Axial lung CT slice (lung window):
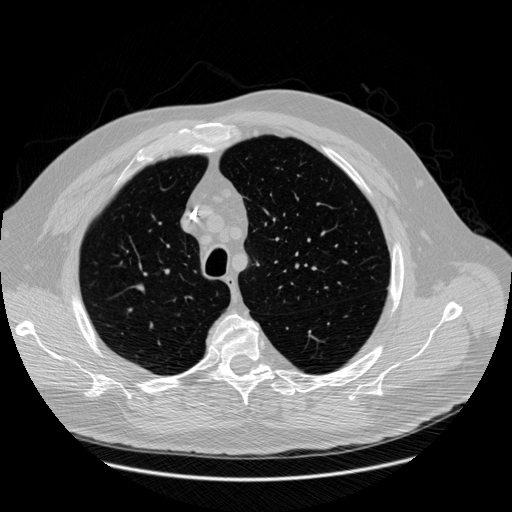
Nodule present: no